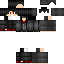
A male human skin with dark skin, wearing brown long hair dressed in a black suit and black pants, featuring a closed mouth.